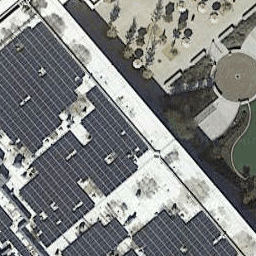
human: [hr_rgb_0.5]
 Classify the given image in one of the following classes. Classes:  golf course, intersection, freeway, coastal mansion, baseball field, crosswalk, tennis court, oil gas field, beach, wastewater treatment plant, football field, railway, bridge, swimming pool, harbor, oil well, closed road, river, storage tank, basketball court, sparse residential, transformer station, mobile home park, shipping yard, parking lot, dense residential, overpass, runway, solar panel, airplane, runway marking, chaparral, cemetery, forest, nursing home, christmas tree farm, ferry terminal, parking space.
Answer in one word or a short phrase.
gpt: solar panel